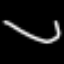
Label: line